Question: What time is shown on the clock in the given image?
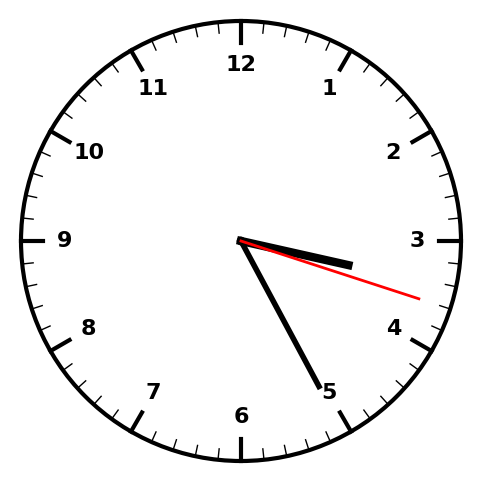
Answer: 03:25:18